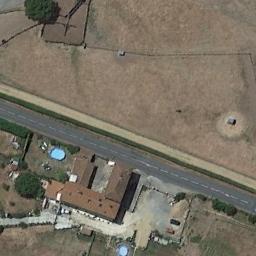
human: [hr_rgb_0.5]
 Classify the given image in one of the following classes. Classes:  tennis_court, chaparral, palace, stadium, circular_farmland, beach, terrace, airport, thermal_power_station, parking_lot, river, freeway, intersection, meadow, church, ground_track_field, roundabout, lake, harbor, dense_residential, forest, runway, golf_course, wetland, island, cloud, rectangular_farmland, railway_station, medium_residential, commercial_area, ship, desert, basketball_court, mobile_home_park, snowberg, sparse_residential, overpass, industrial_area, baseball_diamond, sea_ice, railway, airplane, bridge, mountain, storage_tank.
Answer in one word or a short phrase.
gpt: sparse_residential